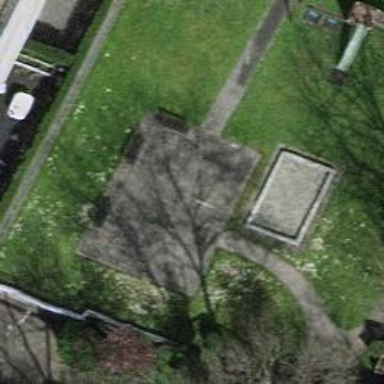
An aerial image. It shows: Bench.